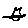
Label: cat